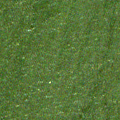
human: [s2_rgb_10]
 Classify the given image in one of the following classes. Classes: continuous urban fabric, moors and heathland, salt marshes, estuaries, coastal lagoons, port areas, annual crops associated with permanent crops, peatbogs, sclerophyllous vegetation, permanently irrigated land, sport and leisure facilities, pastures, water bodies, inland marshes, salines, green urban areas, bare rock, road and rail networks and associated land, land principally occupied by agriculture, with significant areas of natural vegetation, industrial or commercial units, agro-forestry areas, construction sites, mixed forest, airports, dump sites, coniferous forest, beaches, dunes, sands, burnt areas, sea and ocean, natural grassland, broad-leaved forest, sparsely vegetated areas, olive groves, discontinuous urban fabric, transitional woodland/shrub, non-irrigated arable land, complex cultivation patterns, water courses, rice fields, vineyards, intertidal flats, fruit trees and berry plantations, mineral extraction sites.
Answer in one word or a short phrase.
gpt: sea and ocean